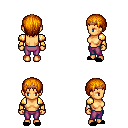
a pixel art fantasy rpg character, female body template, human, tanned skin, gold arm armor, magenta pants, dark blonde plain hairstyle, bronze tiara, black slippers, four views (front, back, left, right), 2x2 character sprite sheet, small pixel art, hard edges, no anti-aliasing